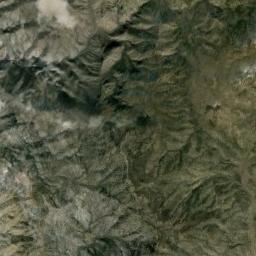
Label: mountain